Question: I am new to the core data and am loving it so far, I just have a question on to-many relations and their inverses. I'm trying to create something where each unit can convert to many other units so each unit can point to many converters that point to just one other unit. The image below works perfectly, but I know that core data wants them to be inverse and lets me know. When I try to select this it eliminates the functionality I desire.
I have tried creating a new relationship on each entity to act like an inverse but it fails, I can get a set of null objects.
Basically I am trying to create a graph-like structure in core data.
Is it possible to get this functionality while making core data happy with supplying inverses?

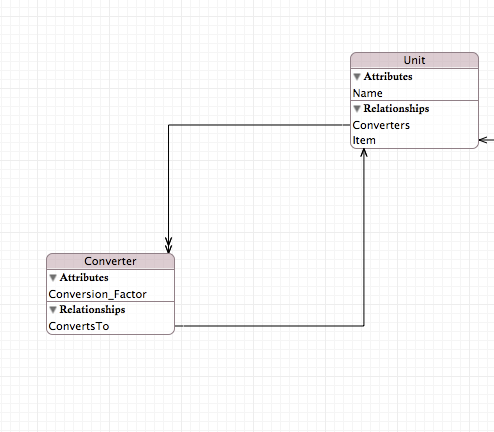
Answer: You should be able to make inverses by adding a relationship to each entity. The Converter entity would get a 'ConvertsFrom' to-one relationship which is inverse to the Converters relationship, and Unit would get a 'ConvertedBy' to-many relationship (since it can be converted by many converters) which is inverse to the ConvertsTo relationship.